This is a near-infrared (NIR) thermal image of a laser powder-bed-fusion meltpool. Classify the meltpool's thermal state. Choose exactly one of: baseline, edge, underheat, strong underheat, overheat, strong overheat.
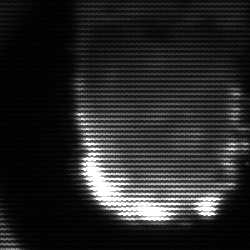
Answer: baseline